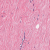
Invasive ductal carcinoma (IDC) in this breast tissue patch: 0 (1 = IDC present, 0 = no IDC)